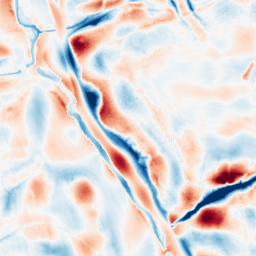
Category: wavelet
Decomposition family: wavelet_biorthogonal
Decomposition parameters: wavelet: bior5.5
level: 5
Upsampling method: sinc_blackman
Upsampling parameters: scale: 4
kernel_size: 16
Upsampling scale: 4